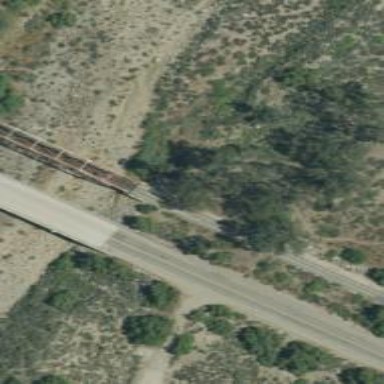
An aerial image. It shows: Preserved railway bridge over the rail line.